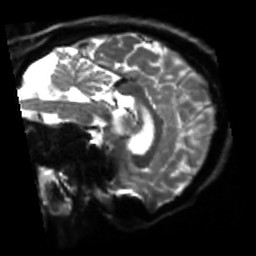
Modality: sbref
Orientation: sagittal
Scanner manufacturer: siemens
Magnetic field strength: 3 T
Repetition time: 4 s
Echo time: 0.0594 s